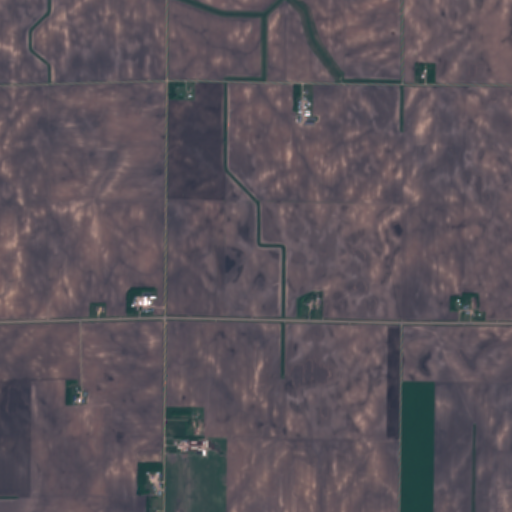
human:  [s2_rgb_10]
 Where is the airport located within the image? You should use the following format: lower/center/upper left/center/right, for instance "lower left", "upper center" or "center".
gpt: There is no airport in the image.